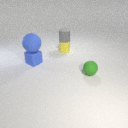
small blue rubber cube in front of small yellow rubber cylinder